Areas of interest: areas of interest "Chongqing North Station Shared Car Dedicated Parking Lot"
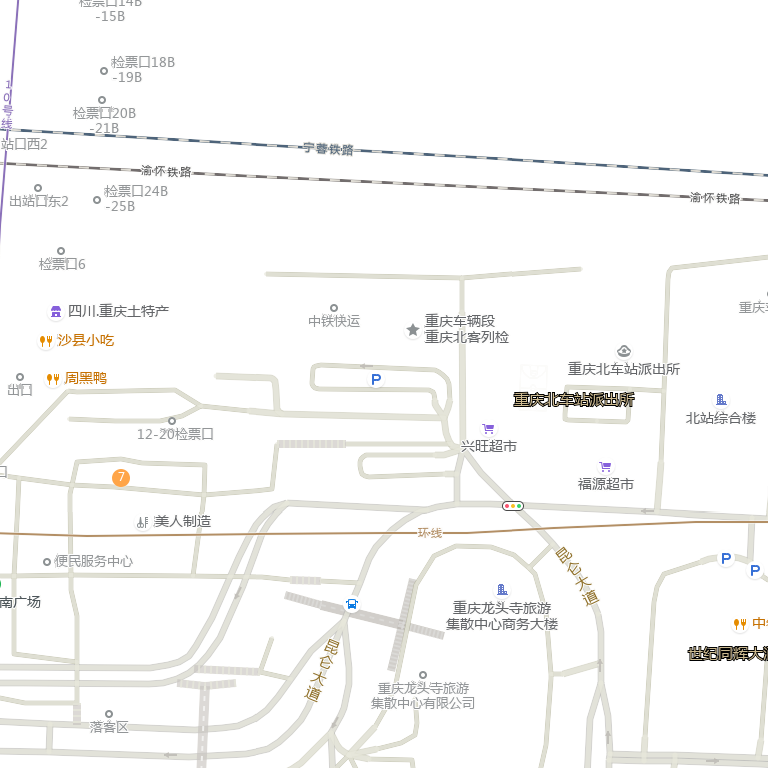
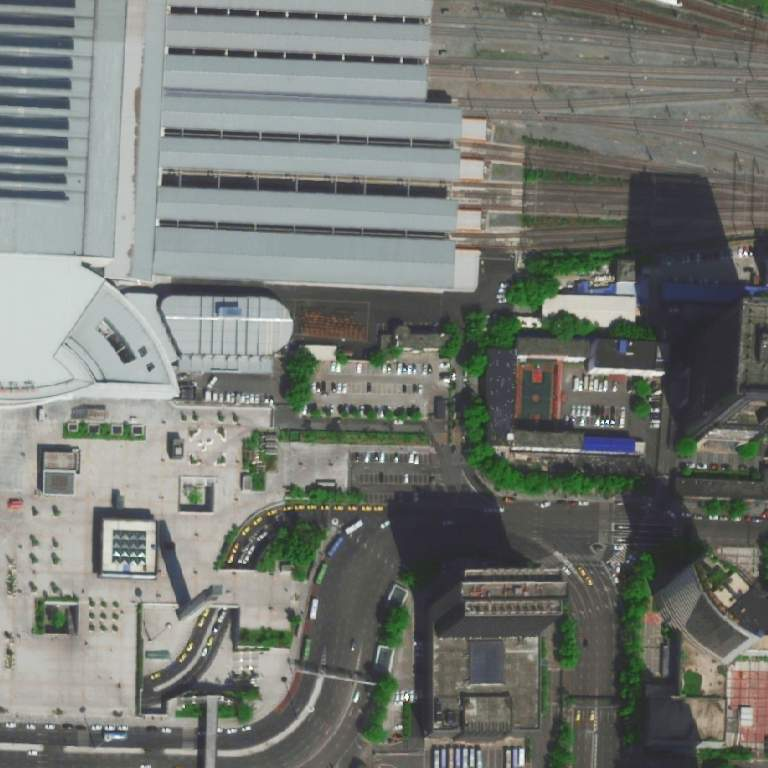